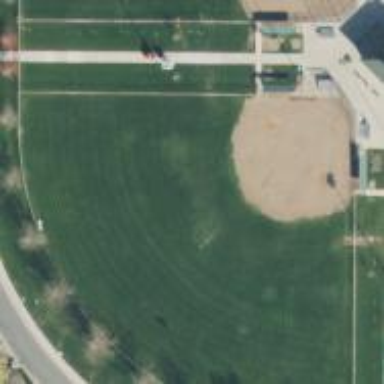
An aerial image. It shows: Baseball pitch for leisure and sports activities.